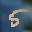
Label: 5